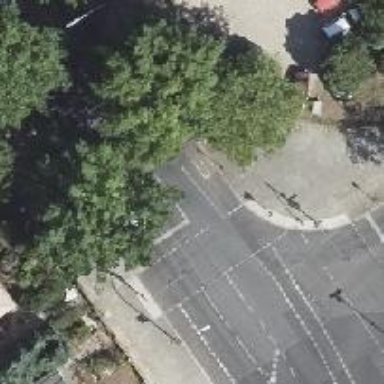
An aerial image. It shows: Road with traffic signals.